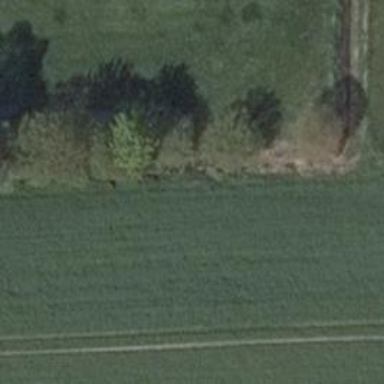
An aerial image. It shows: Row of deciduous broadleaved trees.